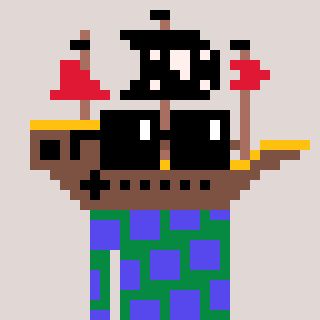
a pixel art character with square black sunglasses, a pirateship-shaped head and a green-colored body on a warm background